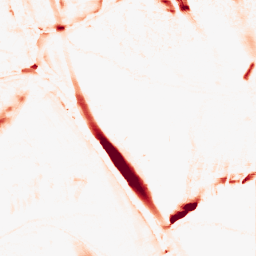
Category: morphological
Decomposition family: morphological_ellipse
Decomposition parameters: operation: opening
width: 10
height: 30
Upsampling method: cubic_mitchell
Upsampling parameters: scale: 2
Upsampling scale: 2